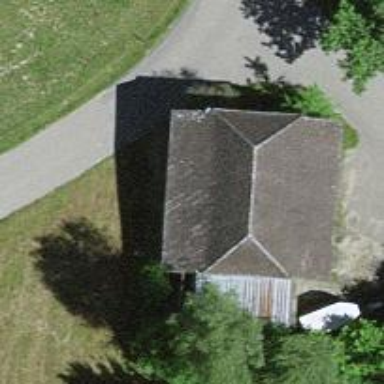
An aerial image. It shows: Rural barn.